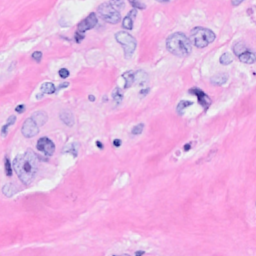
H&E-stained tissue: Breast